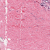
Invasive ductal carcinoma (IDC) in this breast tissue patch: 0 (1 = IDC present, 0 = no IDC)